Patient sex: M
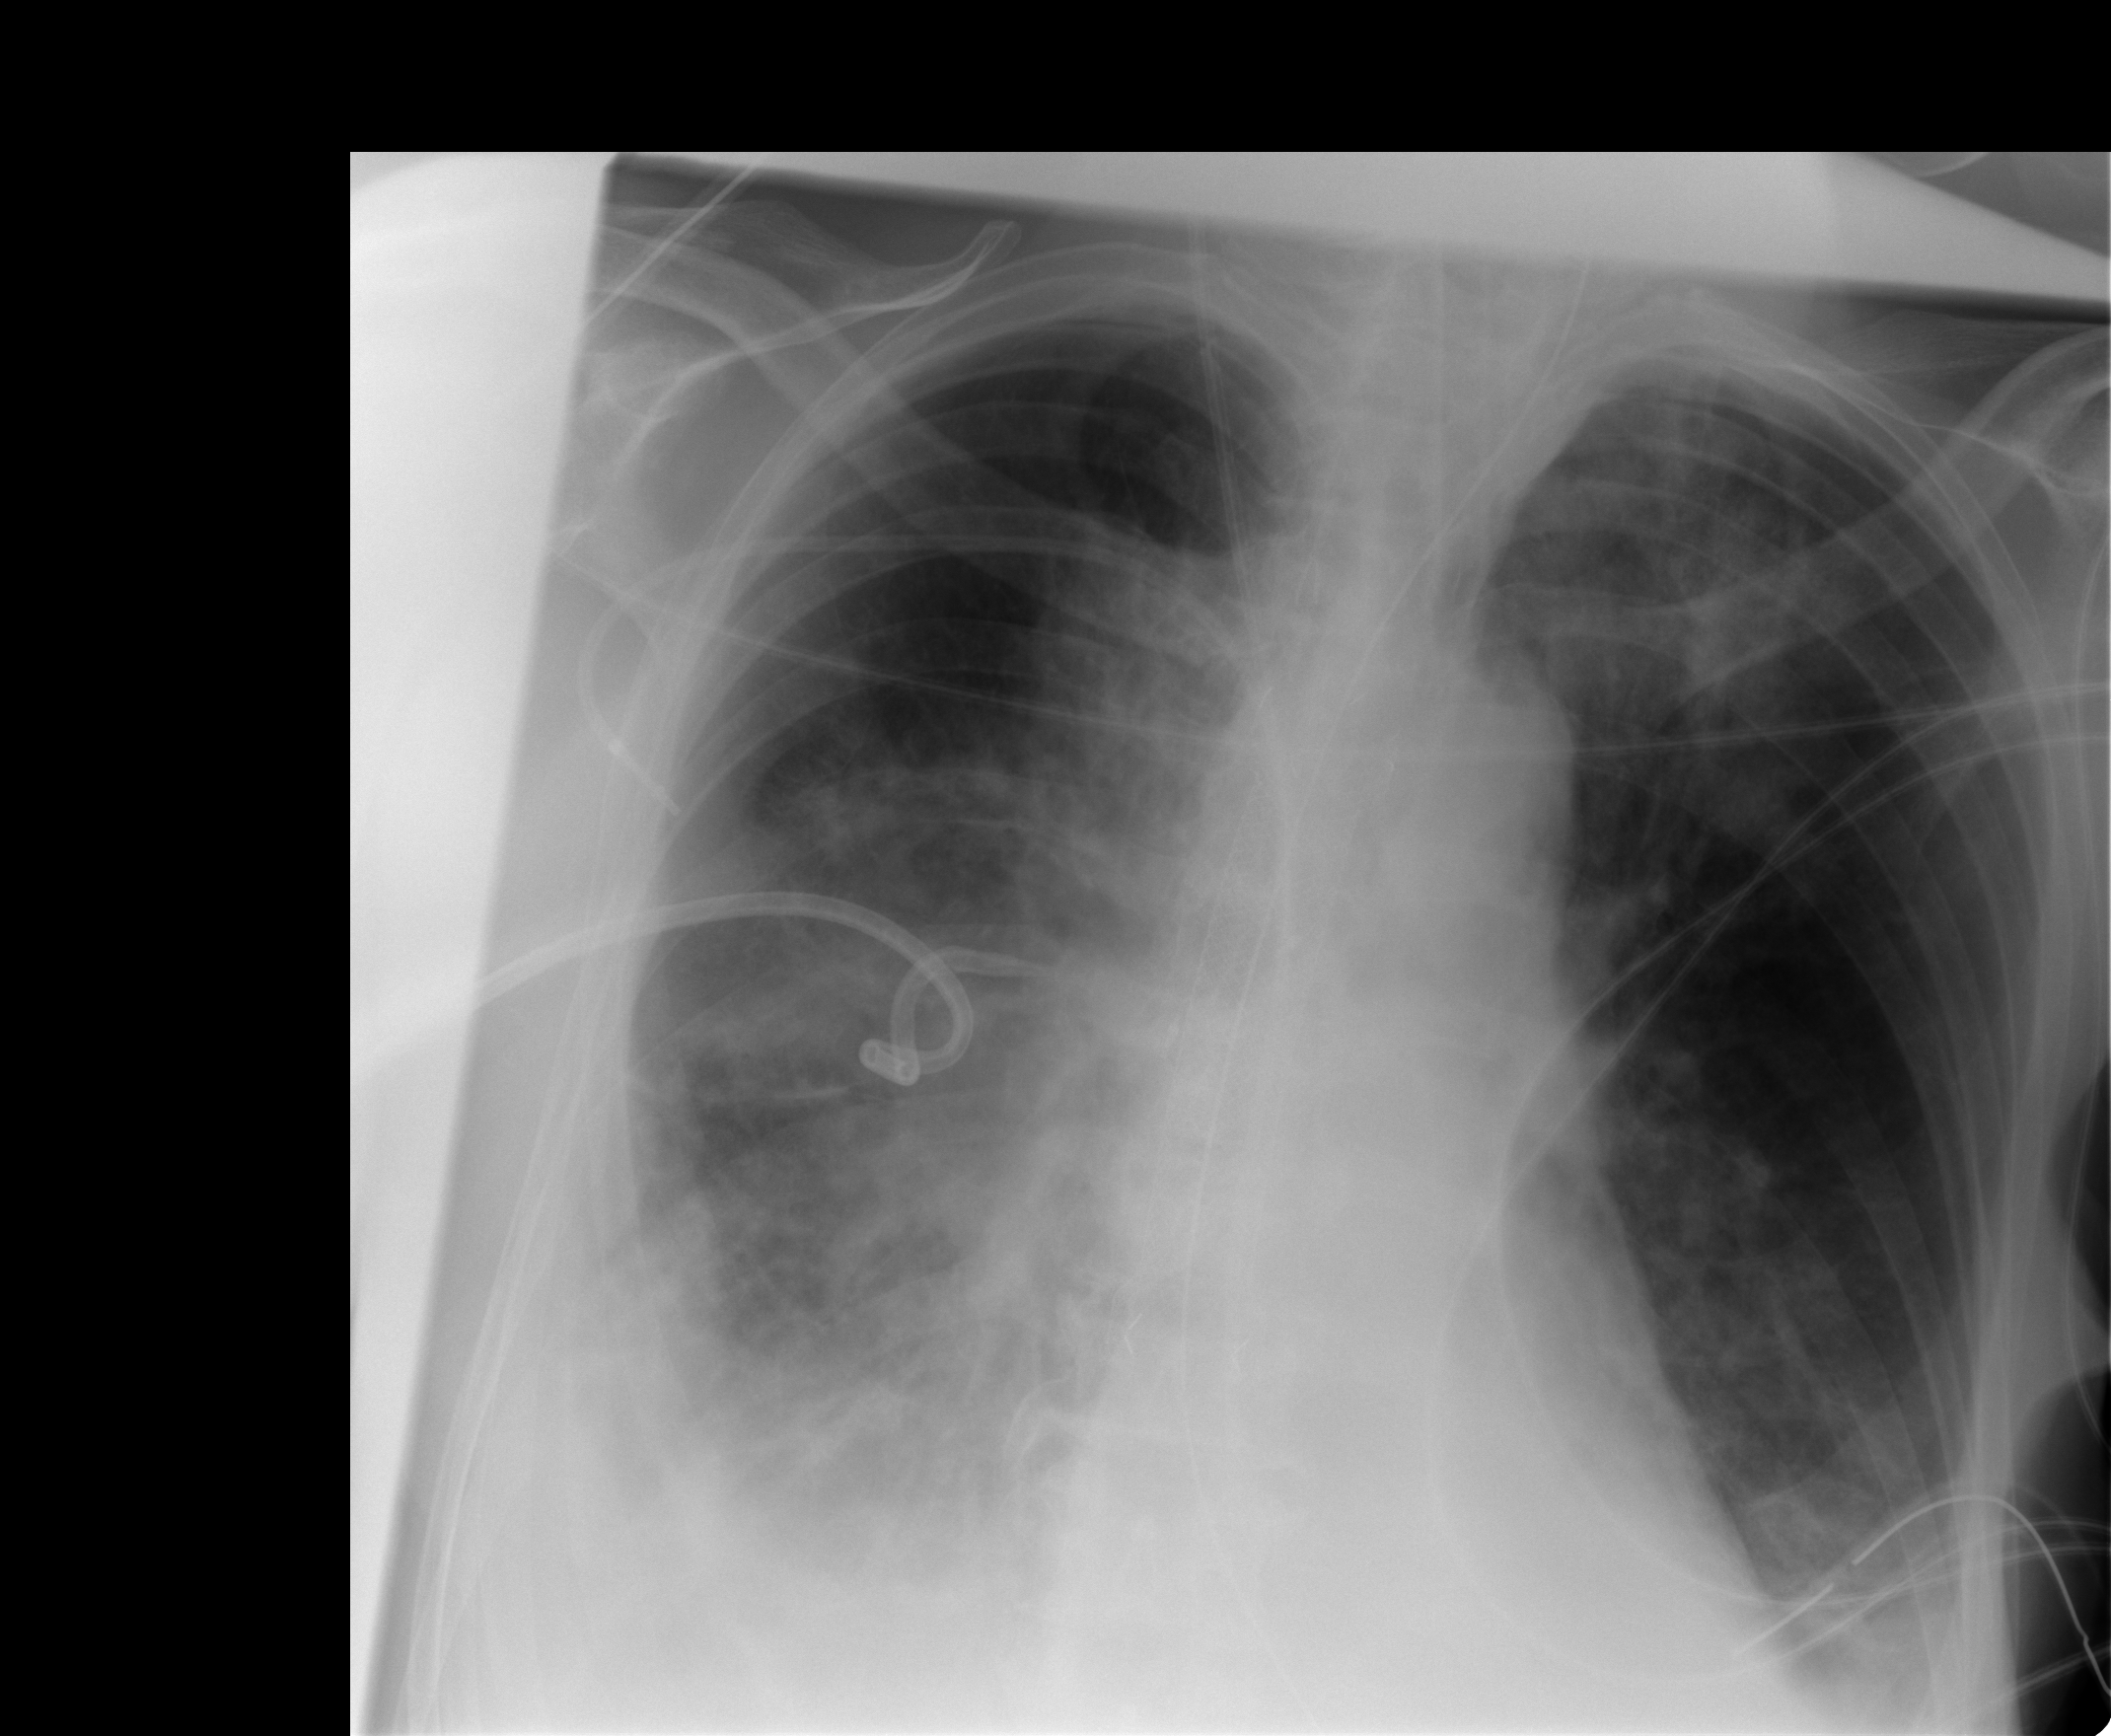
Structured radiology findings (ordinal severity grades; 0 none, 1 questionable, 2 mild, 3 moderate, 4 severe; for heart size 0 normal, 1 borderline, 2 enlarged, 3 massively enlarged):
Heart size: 0
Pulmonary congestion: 2
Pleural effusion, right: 2
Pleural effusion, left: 2
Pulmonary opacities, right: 3
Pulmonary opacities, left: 1
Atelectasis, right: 2
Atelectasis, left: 2